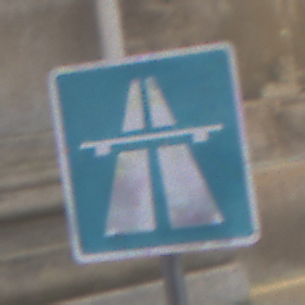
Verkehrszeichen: Autobahn
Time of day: Midday
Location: Outdoor (Urban)
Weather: Overcast
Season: NotSpecified
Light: Natural